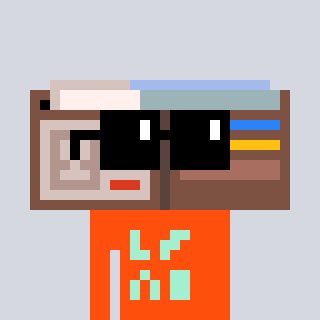
a pixel art character with square black sunglasses, a wallet-shaped head and a orange-colored body on a cool background